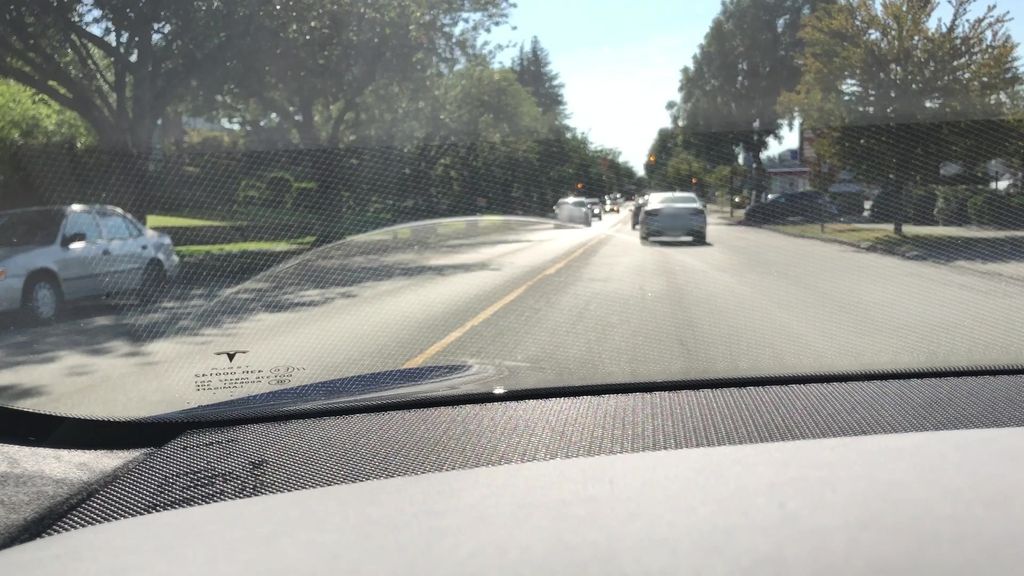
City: vancouver